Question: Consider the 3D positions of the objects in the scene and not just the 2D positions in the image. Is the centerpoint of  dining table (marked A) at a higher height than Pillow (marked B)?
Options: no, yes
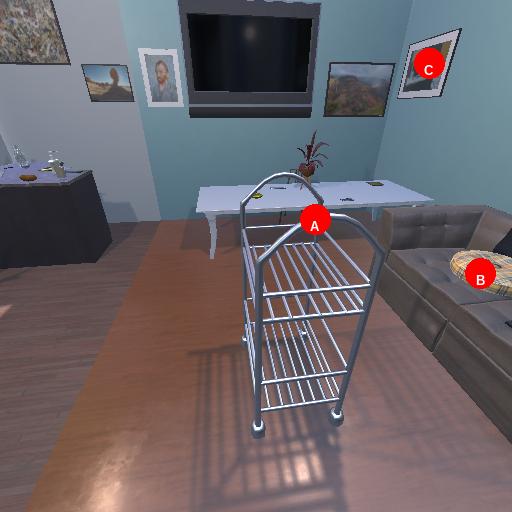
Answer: no